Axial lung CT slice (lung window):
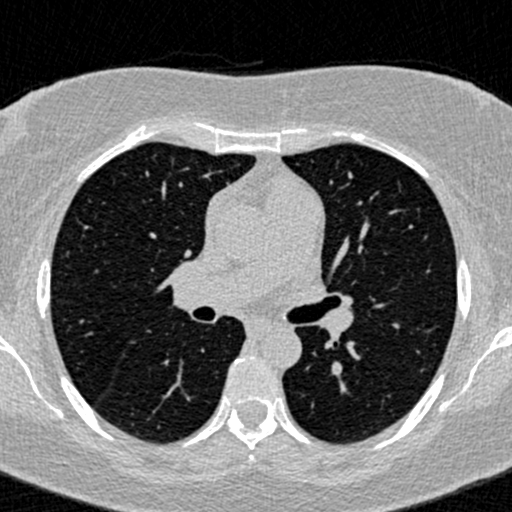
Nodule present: no